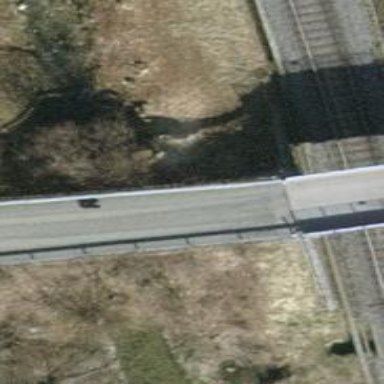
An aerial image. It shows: Viaduct on unclassified road with asphalt surface.